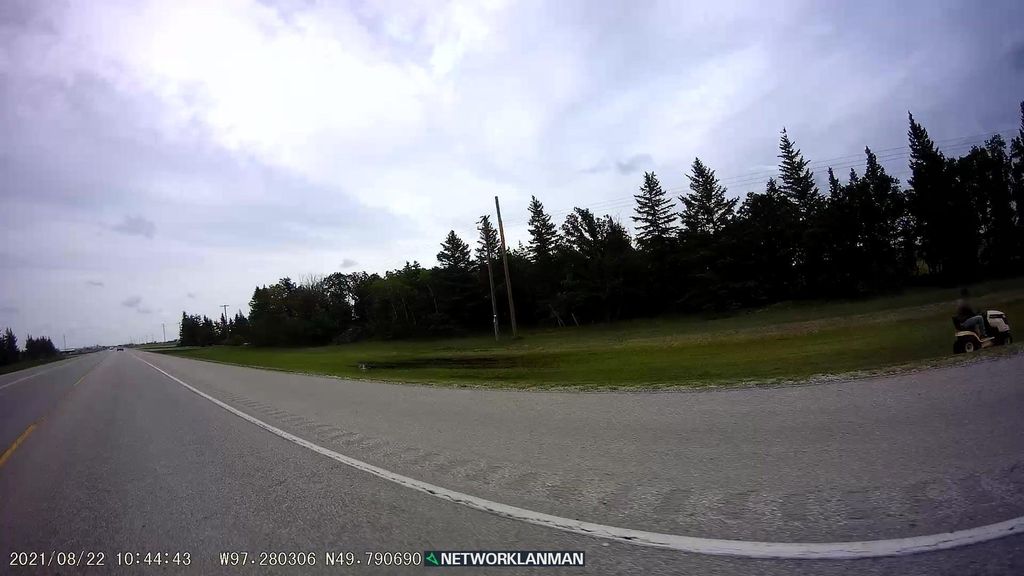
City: winnipeg